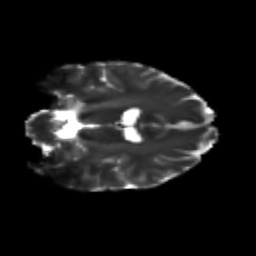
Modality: T2w
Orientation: coronal
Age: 25
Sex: female
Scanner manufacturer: siemens
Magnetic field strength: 3 T
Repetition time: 3.5 s
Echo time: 0.125 s